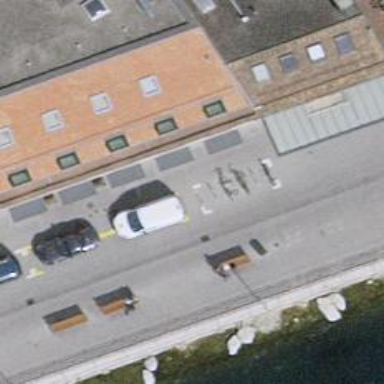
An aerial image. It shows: Bicycle parking area with stands available.